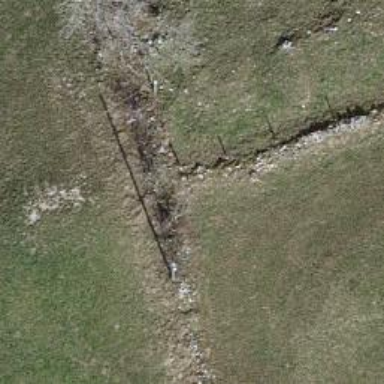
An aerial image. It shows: Dry stone wall barrier.